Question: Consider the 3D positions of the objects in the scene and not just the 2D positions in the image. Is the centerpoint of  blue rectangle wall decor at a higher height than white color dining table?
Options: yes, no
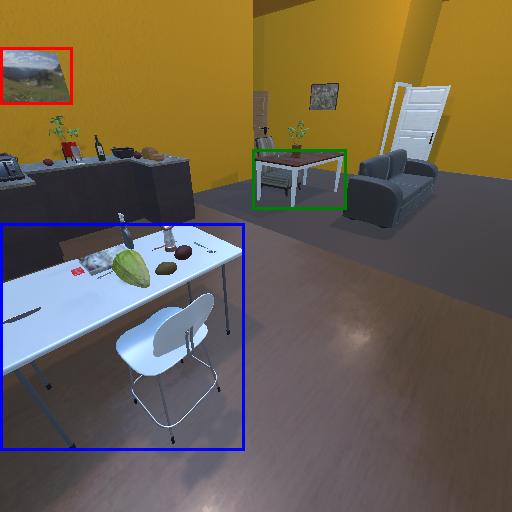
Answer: yes